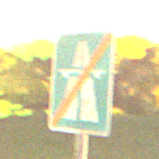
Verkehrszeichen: EndeAutbahn
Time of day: Night
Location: Outdoor (Suburban)
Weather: Clear
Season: NotSpecified
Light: Artificial